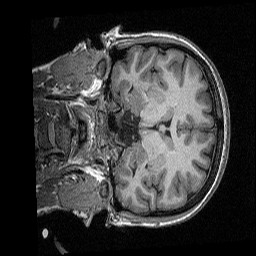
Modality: T1w
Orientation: coronal
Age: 38
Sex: female
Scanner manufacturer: siemens
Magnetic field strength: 3 T
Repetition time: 2.3 s
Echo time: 0.00298 s